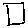
Label: square